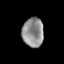
Tissue: prostate
Cell type: B cells
Senescence score: 0.3514
Nuclear area (px): 615
Mean DAPI intensity: 142.239